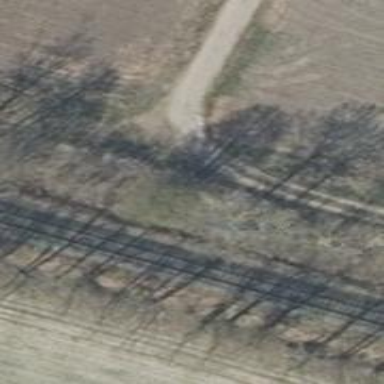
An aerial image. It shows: Row of deciduous broadleaved trees.